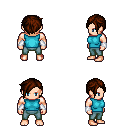
a pixel art fantasy rpg character, male body template, human, light skin, teal sleeveless shirt, teal pants, brown pixie cut hairstyle, white cloth bracers, four views (front, back, left, right), 2x2 character sprite sheet, small pixel art, hard edges, no anti-aliasing